七年级 · 度量几何学
如图, 已知 $A B \| C D, \angle 1=113^{\circ}, \angle 2=63^{\circ}$, 则 $\angle C$ 的度数是 ( )

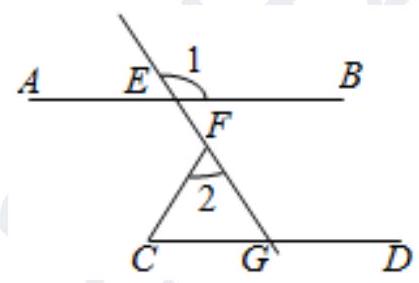
A. $40^{\circ}$
B. $45^{\circ}$
C. $50^{\circ}$
D. $60^{\circ}$
答案: C
解析: : $: A B \| C D$,

$\therefore \angle 1=\angle F G D=113^{\circ}$,

$\therefore \angle C=\angle F G D-\angle 2=113^{\circ}-63^{\circ}=50^{\circ}$

根据平行线的性质和三角形外角性质解答即可.